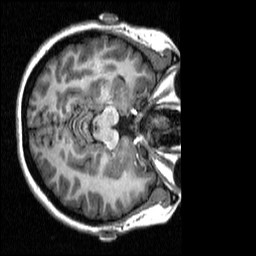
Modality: T1w
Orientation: axial